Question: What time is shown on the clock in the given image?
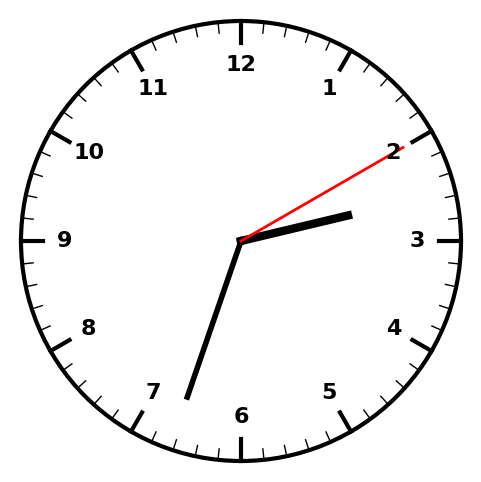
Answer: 02:33:10